Question: I am getting started on my first WP8 project and ran in to an issue. The control I am designing has a height of 48px, but the Checkbox control seems to have a padding that prevents it from displaying correctly on a space smaller than 75px. Is that correct? If not, how can I get the checkbox to shrink down and display correctly?

It's hard to tell from the pic, but the margins and padding are all set to 0.
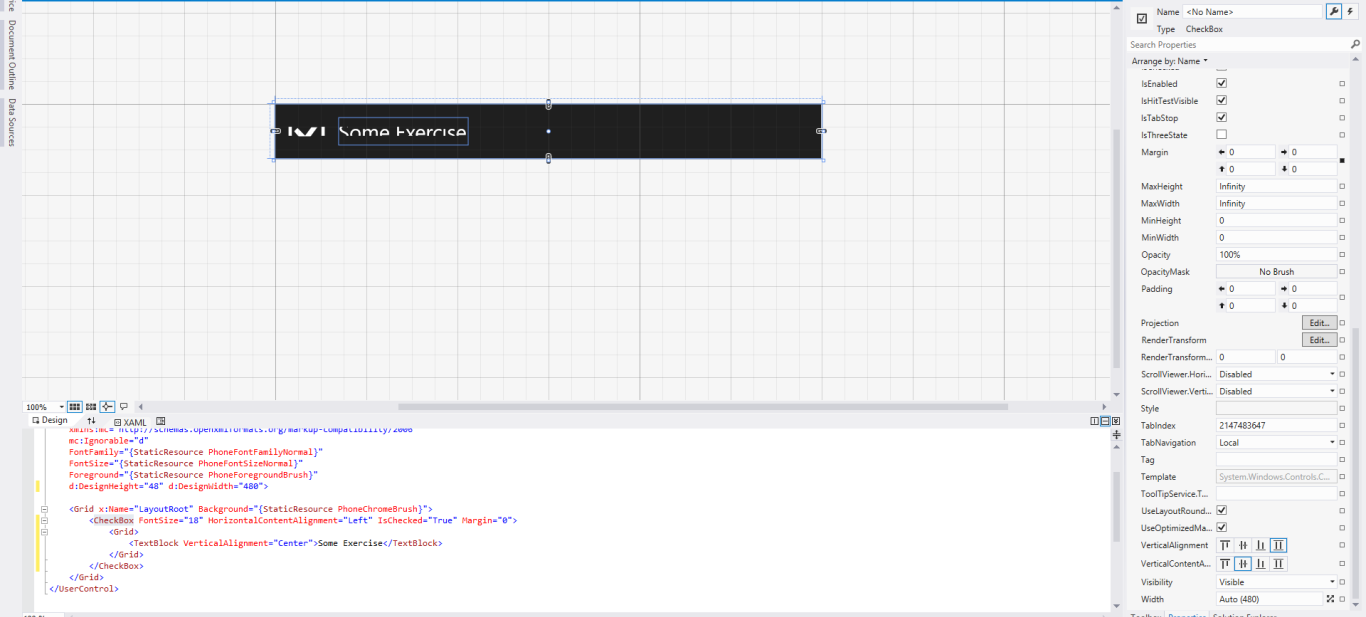
Answer: The 'Checkbox' default template is made up of a grid of two columns. The default margins of this grid is set to 'PhoneTouchTargetLargeOverhang' which is defined as 12, 20, 12, 20.
The easiest way to modify any control is through blend. You can do the following to remove the margins and do any other modifications you want:
1. Right-click on your user control file in VS and and choose 'Open in Blend...'
2. In Blend, select your check box then right-click and choose Edit Template-->Edit Copy. Accept defaults and click ok.
3. Leave Blend and make sure to save.
You will see a bunch of style definitions were created for you in the xaml file. In Checkbox case, 3 were created.
To remove the margin locate the style named 'CheckBoxStyle1' and scroll to the end of this definition where you'll see a line like this:
'''
<Grid Margin="{StaticResource PhoneTouchTargetLargeOverhang}">
'''
Change it to
'''
<Grid Margin="0, 0, 0, 0">
'''
Margins should be gone. Note that according to design guidelines touchable controls should have a minimum 12 pixel spacing between them so make sure to modify your control to provide that.